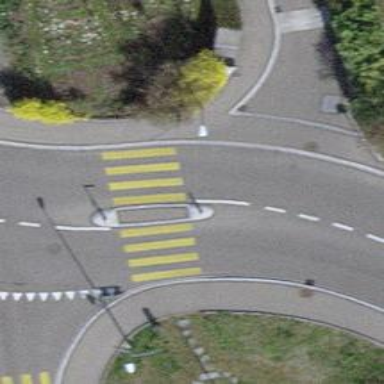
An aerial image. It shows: Marked road crossing with pedestrian island.